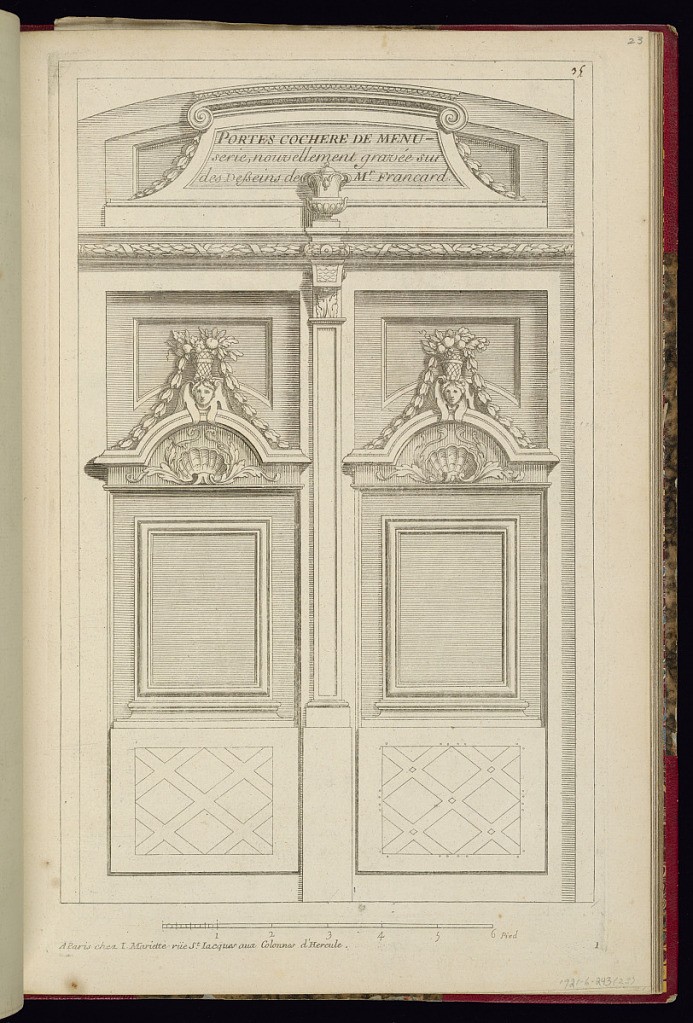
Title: Porte-Cochère Design
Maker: Laurent Francart, French, active 1681-1690
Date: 1707-1742
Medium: Etching and engraving on laid paper
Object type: Print
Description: Design for a porte-cochère, adorned with wood carvings of shells and masks supporting baskets and garlands of leaves. The plate is numbered but not signed.